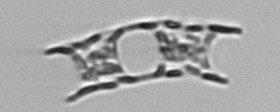
Label: Eucampia